Question: I downloaded the official example which is 'CGAL-5.2\examples\Triangulation_2' from the website <URL>.
I successfully cmake the examples.
Then I opened 'Triangulation_2_Examples.sln' from 'G:\MyCGAL_code\code_1\Triangulation_2uild' by VS2017.
I also successfully built all projects (without errors).
I then click the debugger in VS: the 'draw triangulation.exe' running fine, but the 'Triangulation_2 Basic_viewer' is empty.
I knew someone's successful results has colored triangles in the window called 'Triangulation_2 Basic_viewer'.
Did anyone try this official example before?

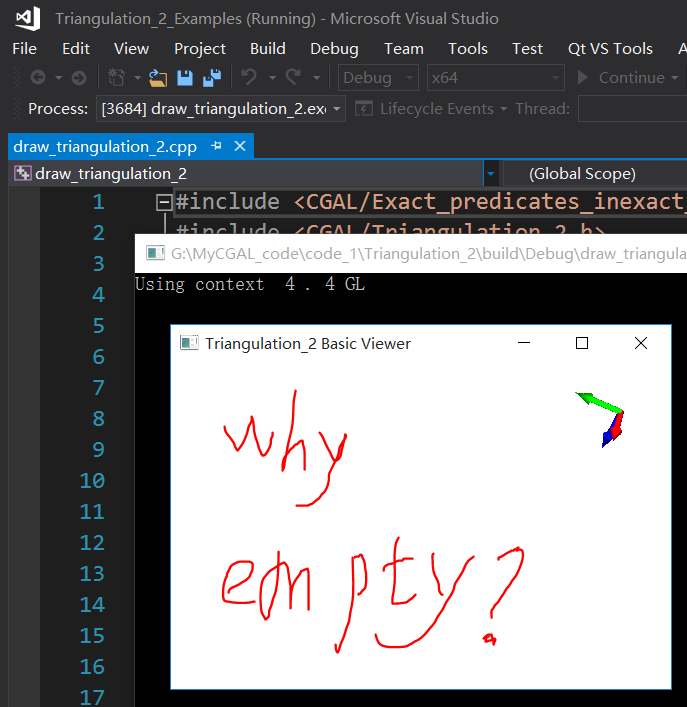
Answer: The program 'draw_triangulation_2' takes a filename as input (the file must contains a set of 2D points).
Without parameter, it takes 'data/triangulation_prog1.cin' by default.
Thus the working directory must contains a directory data and this directory must contains a file 'triangulation_prog1.cin'. Otherwise, the triangulation is empty.
To solve your problem, you need either to create the data directory and copy 'triangulation_prog1.cin' in this directory; or give a valid filename as parameter.